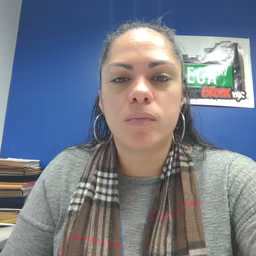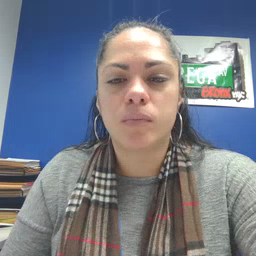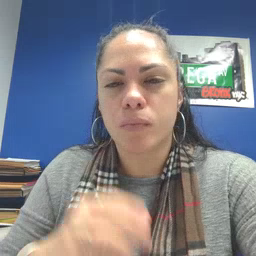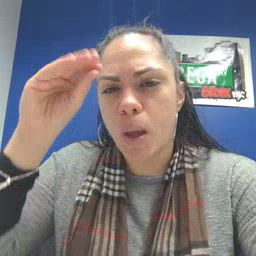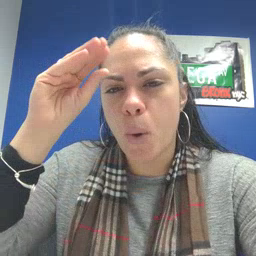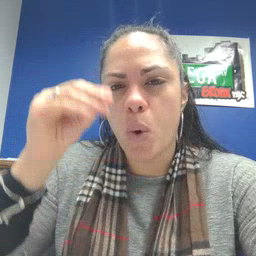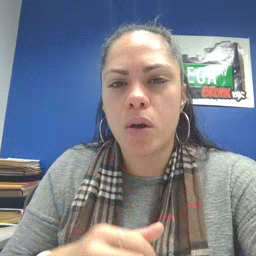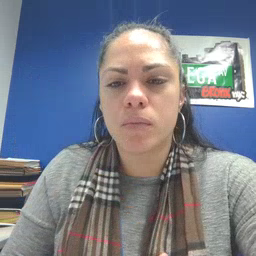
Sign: boy